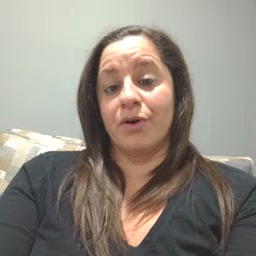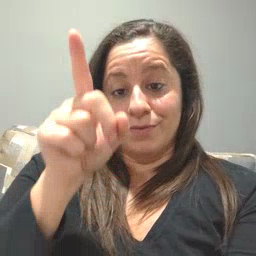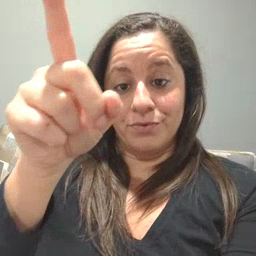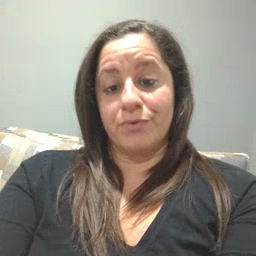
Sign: there